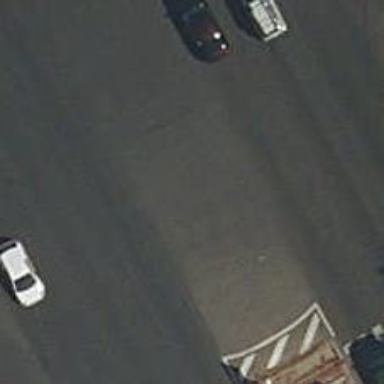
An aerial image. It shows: Primary road with asphalt surface.